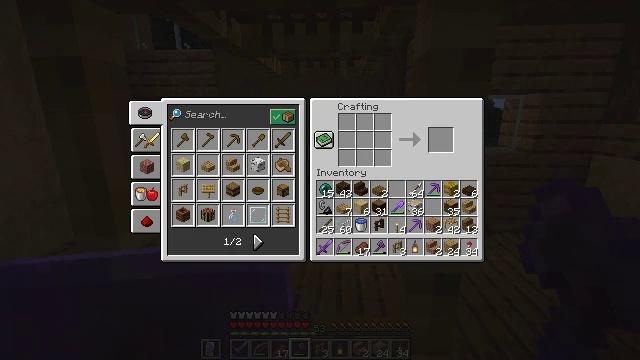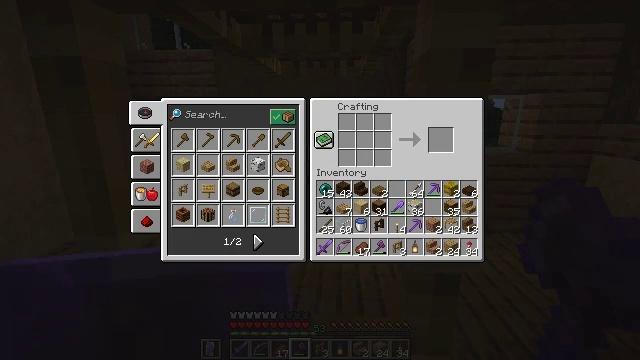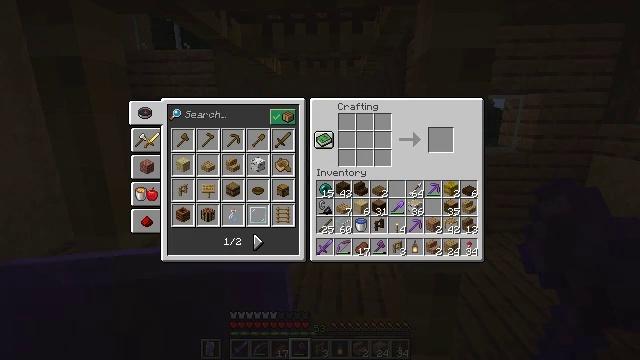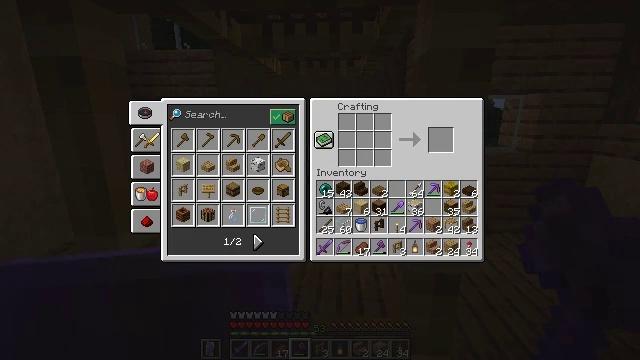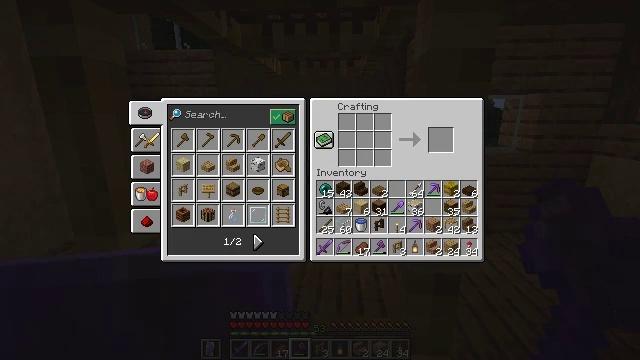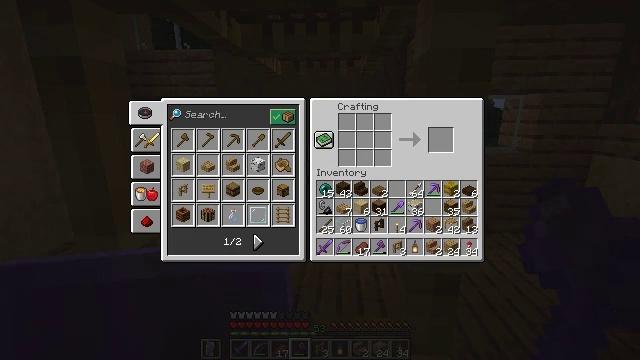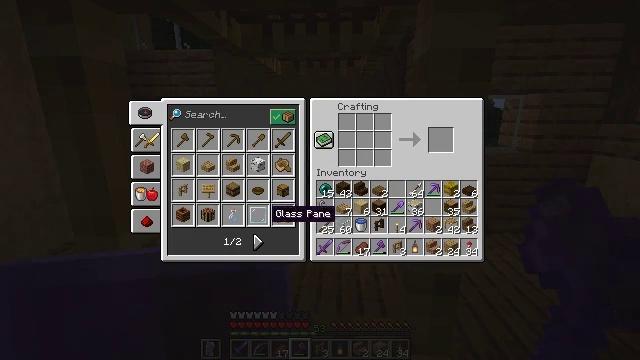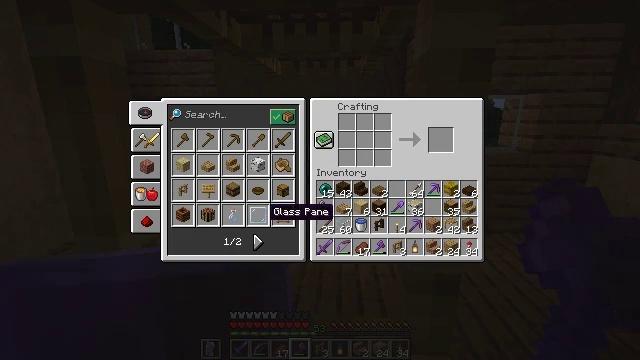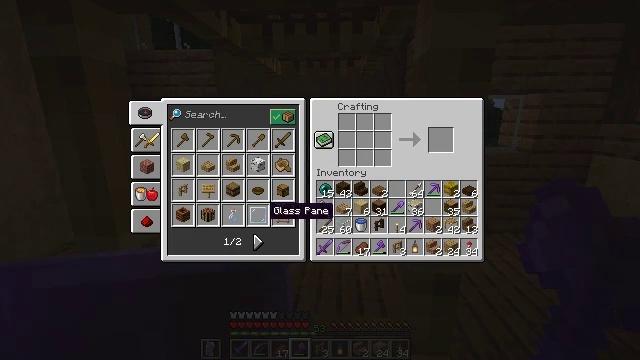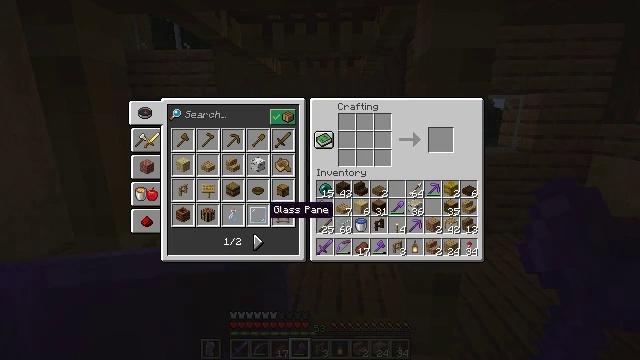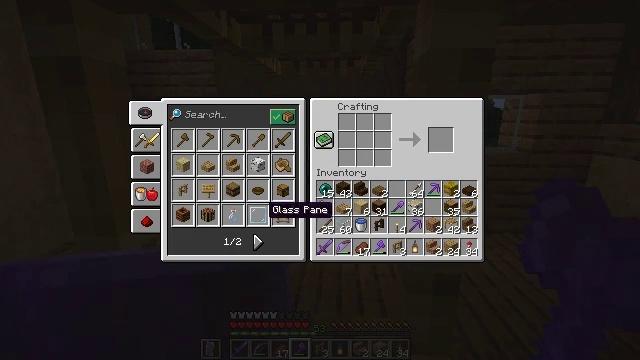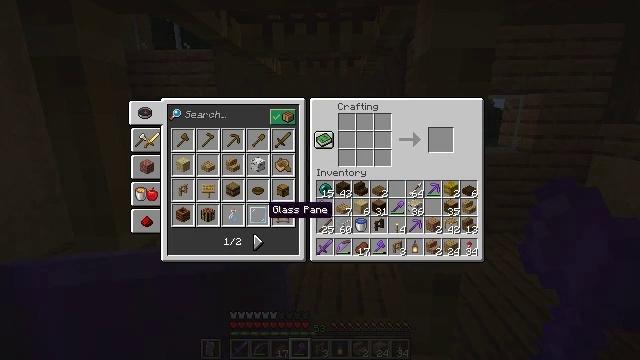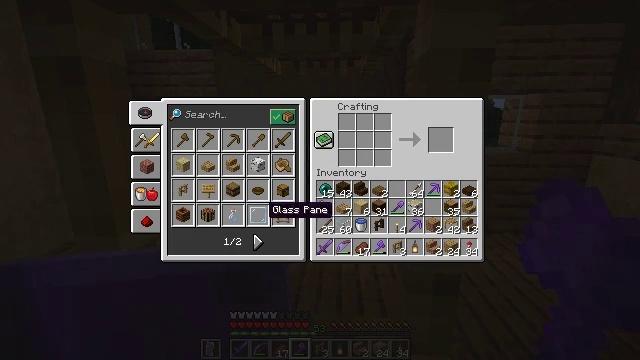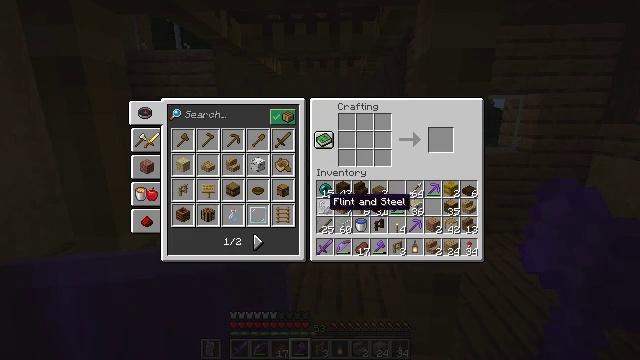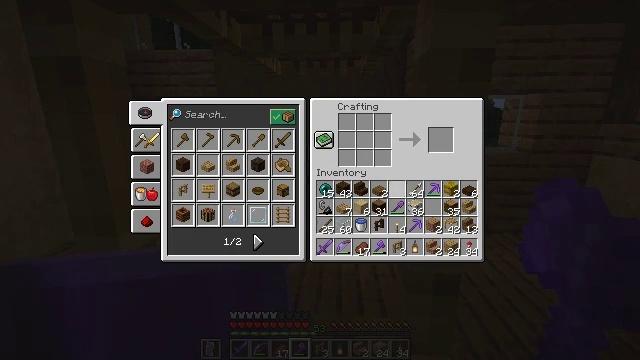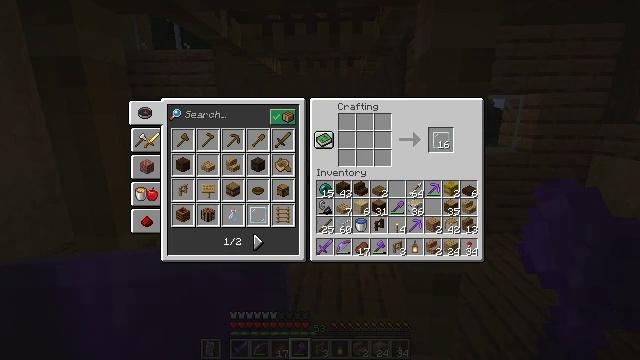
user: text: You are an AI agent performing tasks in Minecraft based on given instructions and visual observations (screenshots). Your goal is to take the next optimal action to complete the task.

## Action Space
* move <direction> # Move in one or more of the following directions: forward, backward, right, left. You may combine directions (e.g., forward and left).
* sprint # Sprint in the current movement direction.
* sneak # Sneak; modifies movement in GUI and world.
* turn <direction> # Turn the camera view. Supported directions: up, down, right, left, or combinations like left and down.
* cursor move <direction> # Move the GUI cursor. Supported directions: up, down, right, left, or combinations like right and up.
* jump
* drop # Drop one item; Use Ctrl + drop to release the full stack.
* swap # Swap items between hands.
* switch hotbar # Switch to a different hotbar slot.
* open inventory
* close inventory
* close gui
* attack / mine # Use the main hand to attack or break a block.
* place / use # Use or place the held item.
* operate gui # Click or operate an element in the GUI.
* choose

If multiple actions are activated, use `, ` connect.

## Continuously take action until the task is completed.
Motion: motion action
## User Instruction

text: Open the crafting table and create a glass pane.
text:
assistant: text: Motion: no_op
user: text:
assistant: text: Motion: no_op
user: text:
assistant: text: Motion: no_op
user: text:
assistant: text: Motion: no_op
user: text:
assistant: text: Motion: no_op
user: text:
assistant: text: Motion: turn up
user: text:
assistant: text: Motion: no_op
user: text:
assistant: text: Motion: no_op
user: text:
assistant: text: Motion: no_op
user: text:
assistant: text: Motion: attack / mine
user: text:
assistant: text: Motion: attack / mine
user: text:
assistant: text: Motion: attack / mine
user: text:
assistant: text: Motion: turn right and up
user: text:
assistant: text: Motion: turn right and up
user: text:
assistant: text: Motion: turn right and up
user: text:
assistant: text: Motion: turn right and up
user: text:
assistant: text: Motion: no_op
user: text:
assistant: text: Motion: no_op
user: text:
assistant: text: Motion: no_op
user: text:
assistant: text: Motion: no_op
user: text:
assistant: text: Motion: sneak
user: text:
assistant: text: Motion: sneak
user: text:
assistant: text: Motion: sneak, turn left
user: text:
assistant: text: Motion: sneak, turn left
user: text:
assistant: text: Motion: sneak, turn left
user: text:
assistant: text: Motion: sneak
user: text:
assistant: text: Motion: sneak
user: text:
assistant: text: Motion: sneak
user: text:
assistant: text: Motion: sneak
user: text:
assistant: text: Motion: sneak